Field crop: tomato
Growth stage: 1
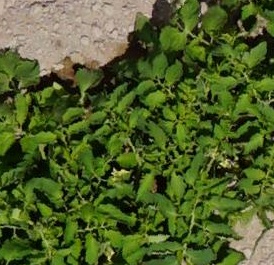
Species: tomato